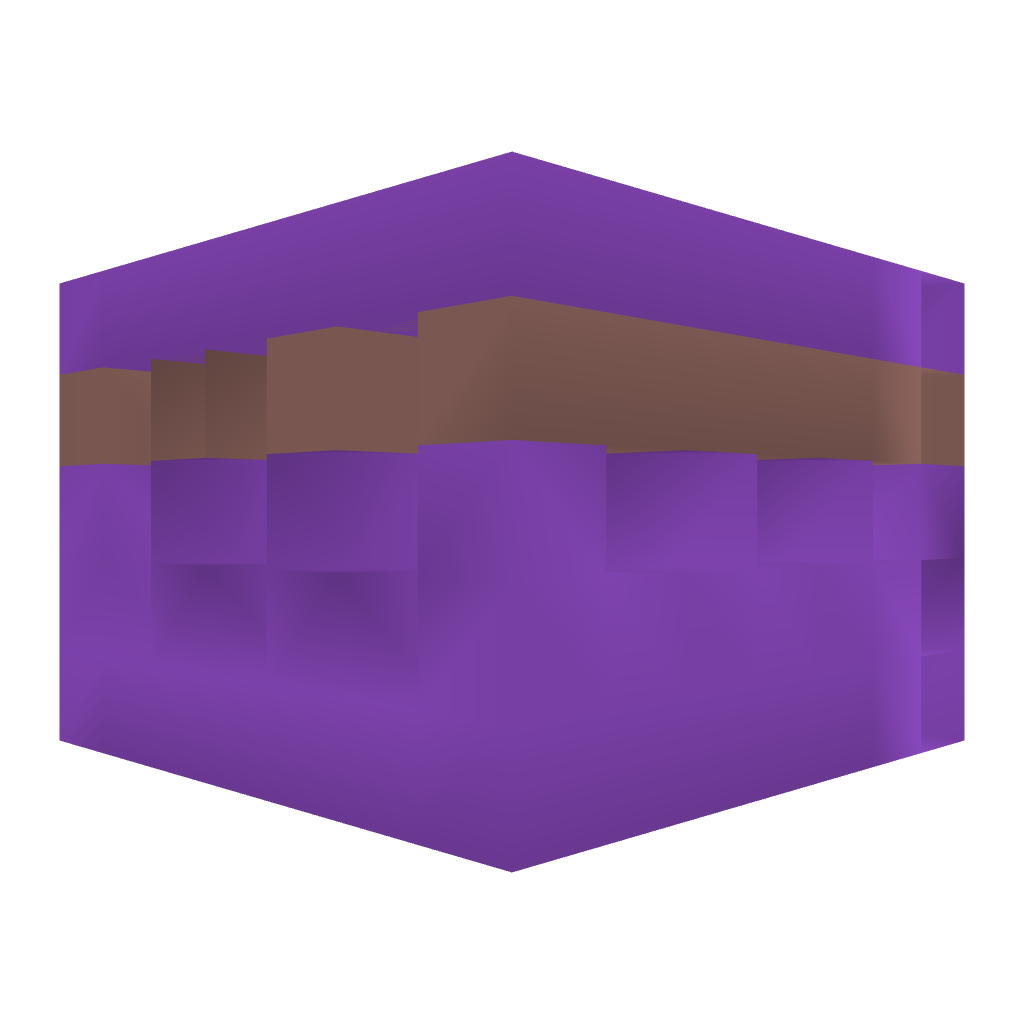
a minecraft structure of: purple block bad low quality